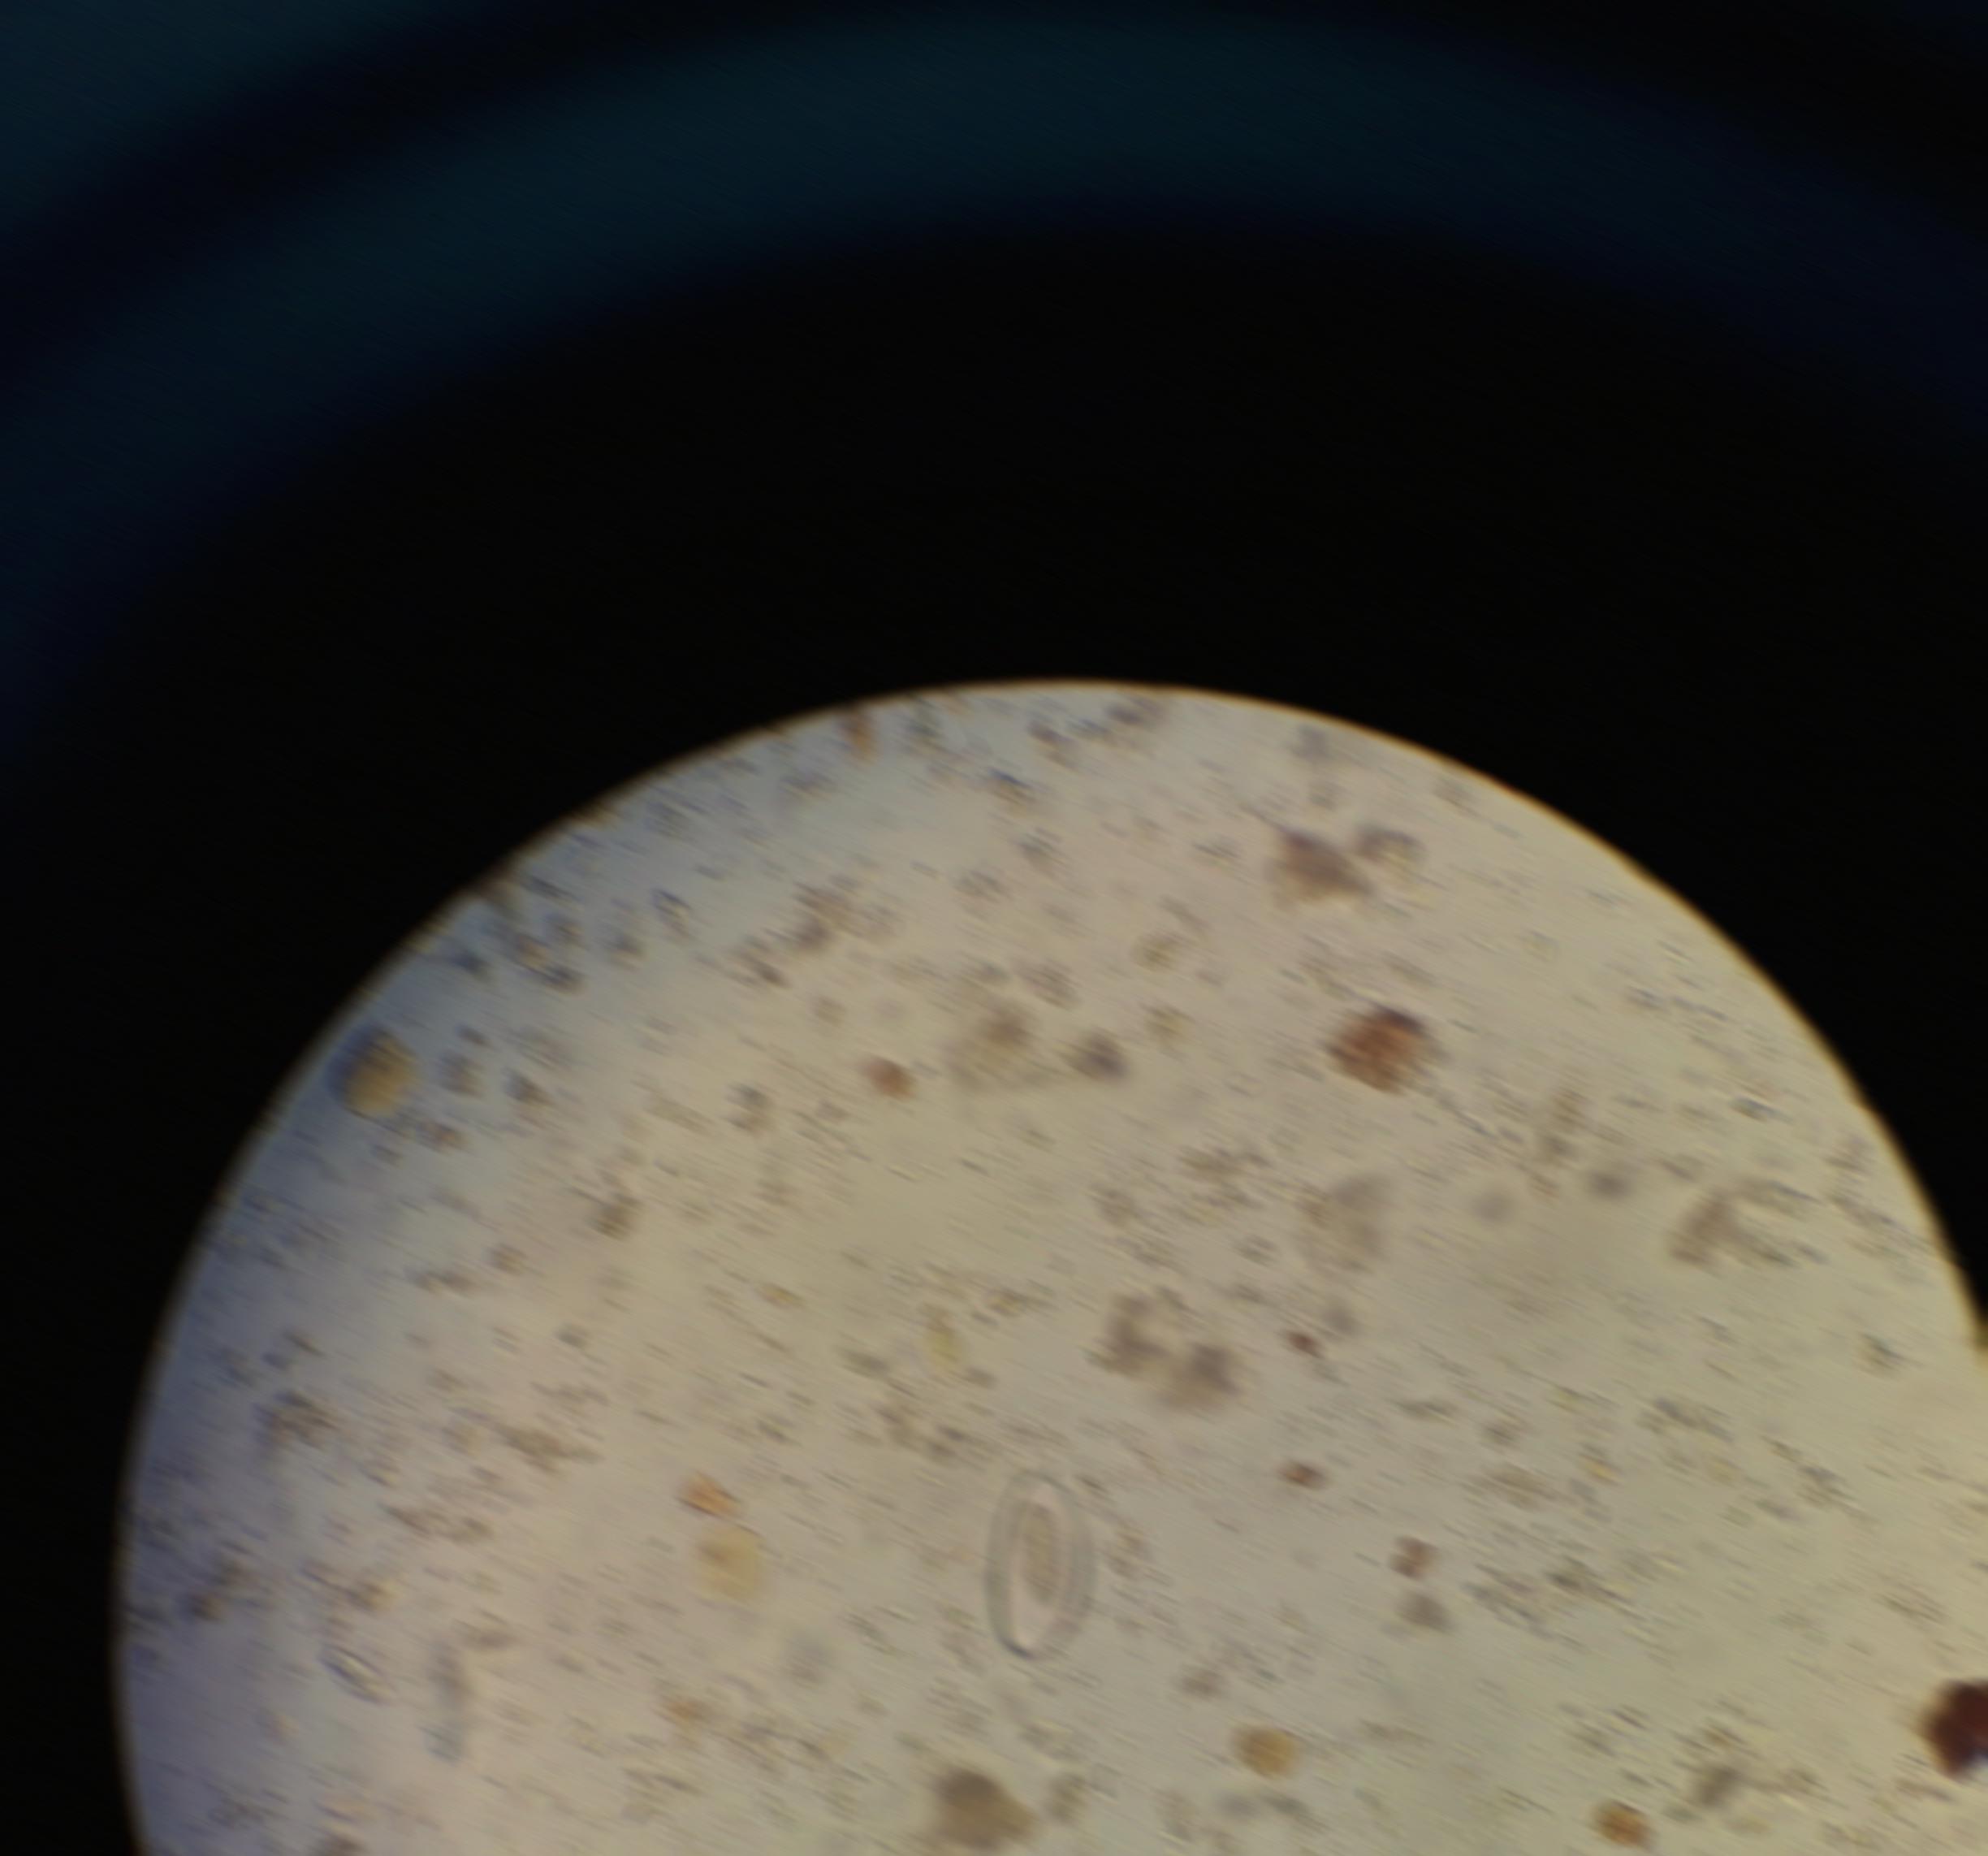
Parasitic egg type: Enterobius vermicularis